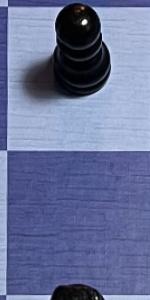
Label: Empty